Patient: sex M, age 65
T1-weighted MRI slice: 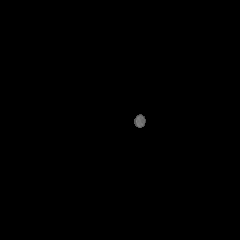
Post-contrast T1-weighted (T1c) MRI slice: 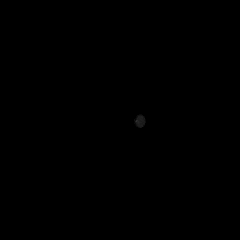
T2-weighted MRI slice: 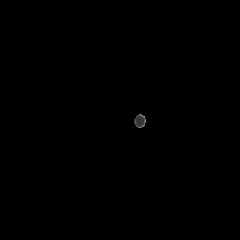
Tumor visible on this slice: no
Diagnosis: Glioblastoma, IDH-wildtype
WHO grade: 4